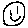
Label: smiley face